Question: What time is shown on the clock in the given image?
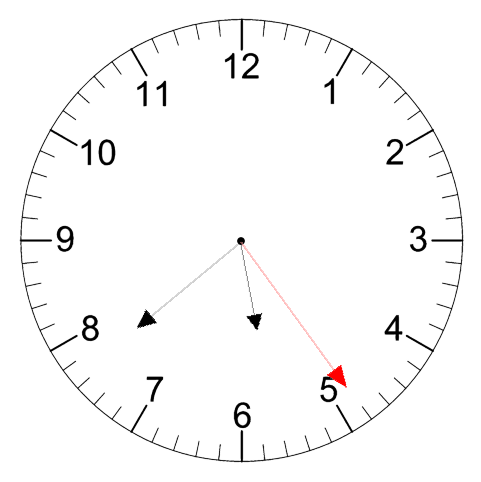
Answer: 05:38:24